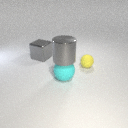
large cyan rubber sphere in front of large gray metal cube